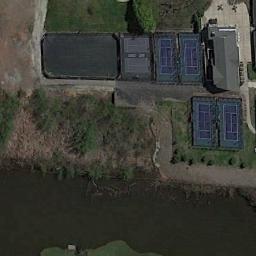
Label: tennis_court